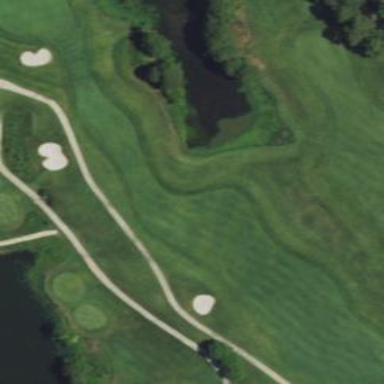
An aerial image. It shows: Golf fairway surrounded by grass.